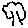
Label: tree